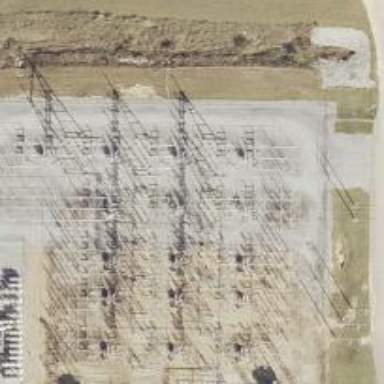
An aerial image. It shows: Switch for power supply.